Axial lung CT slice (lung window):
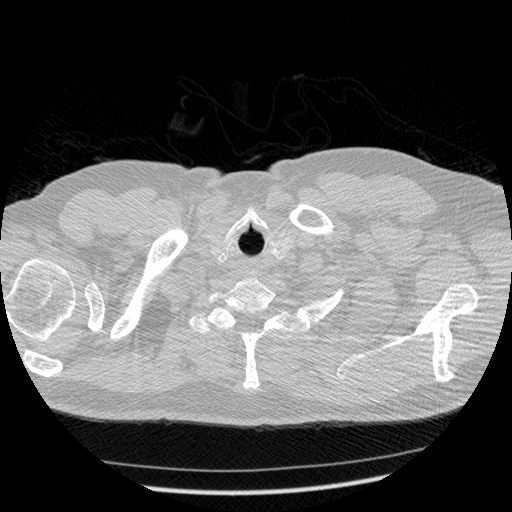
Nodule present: no